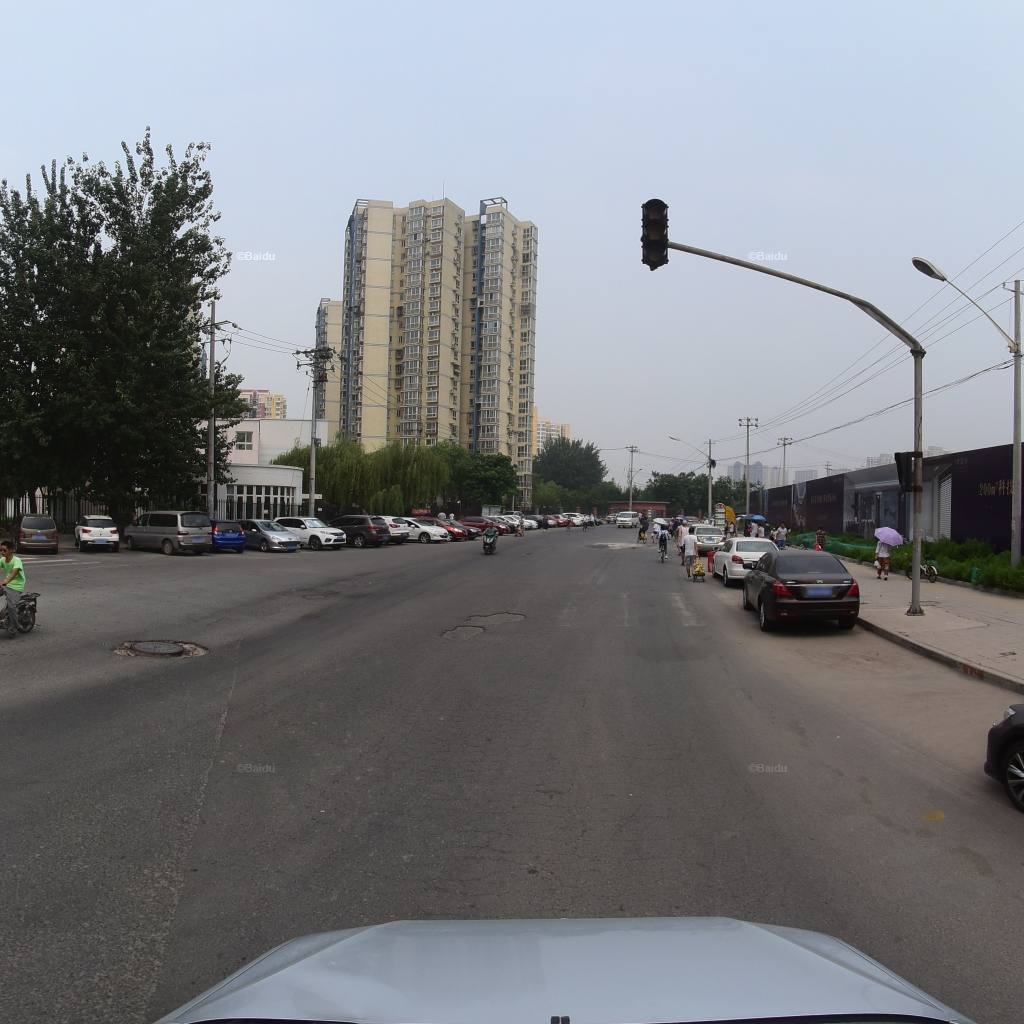
Region: Fengtai
Road damage annotations: alligator crack, manhole cover, pothole, pothole, longitudinal crack